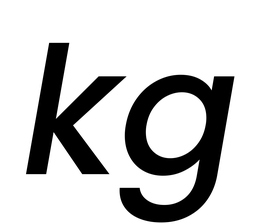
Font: Poppins-MediumItalic